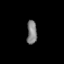
Tissue: prostate
Cell type: T cells
Senescence score: 0.8698
Nuclear area (px): 231
Mean DAPI intensity: 128.528